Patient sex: M
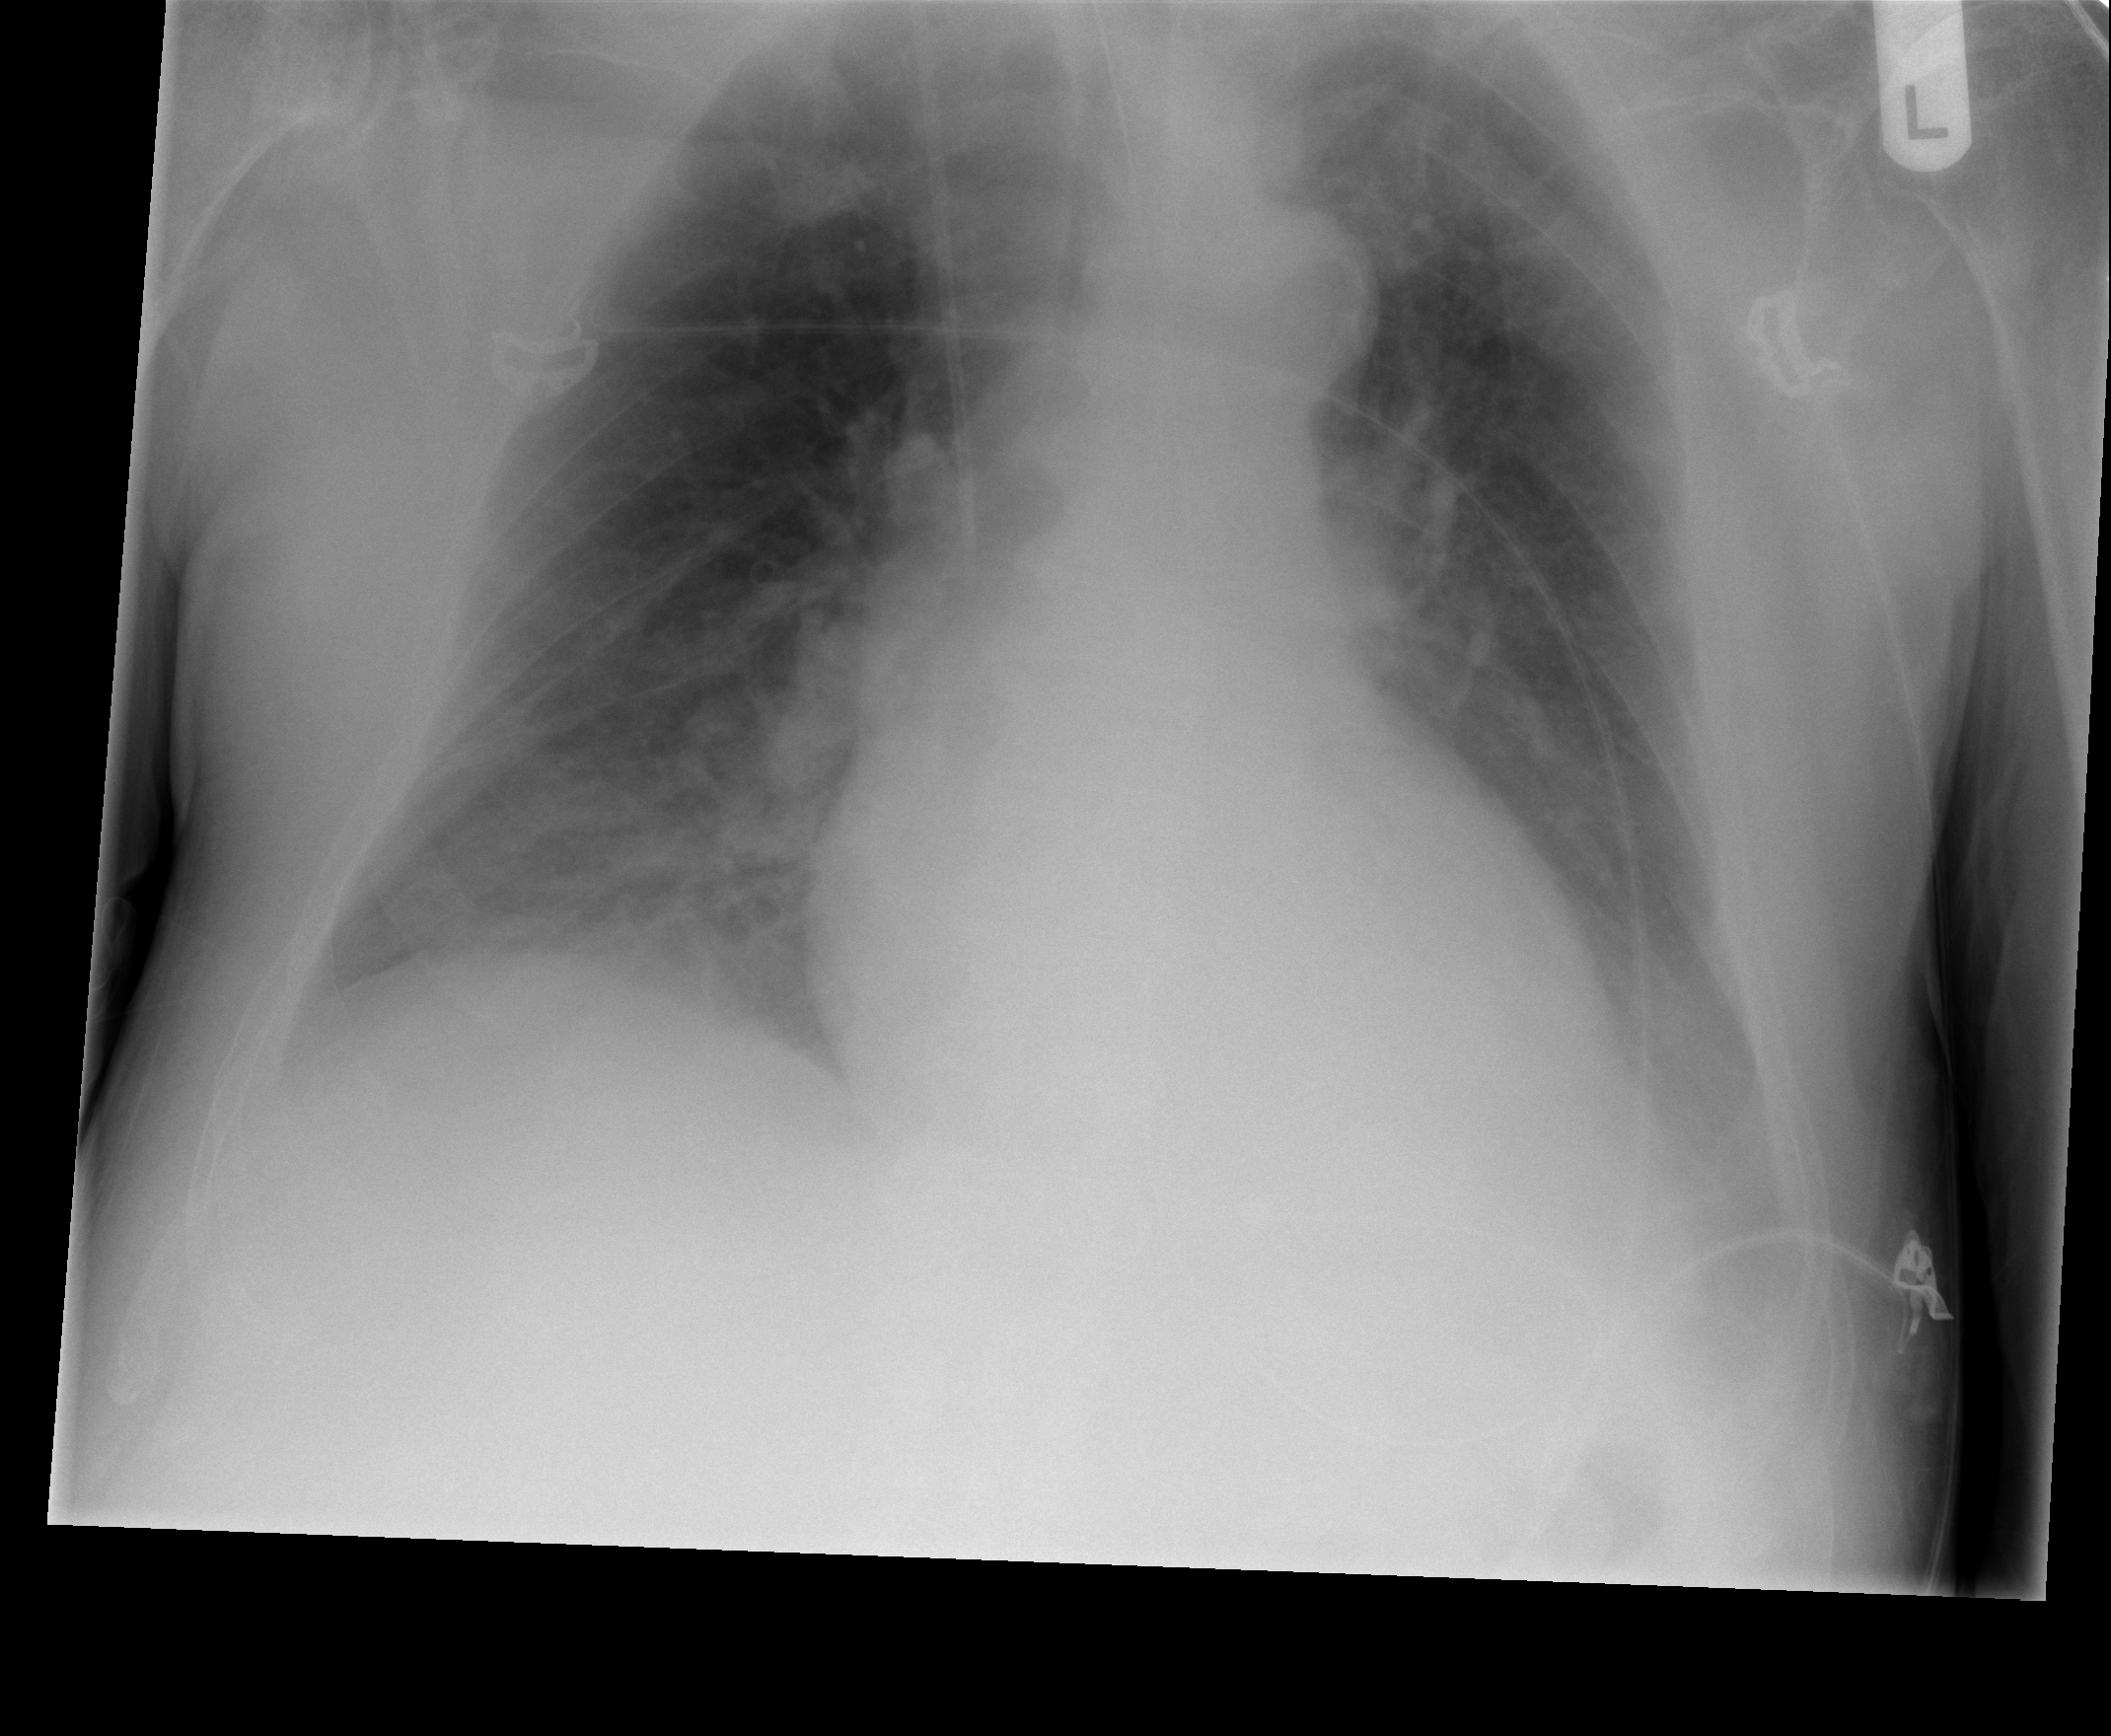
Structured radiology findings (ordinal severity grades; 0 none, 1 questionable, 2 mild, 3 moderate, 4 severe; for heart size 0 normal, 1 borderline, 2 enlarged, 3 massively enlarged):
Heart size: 2
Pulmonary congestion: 2
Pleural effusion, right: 1
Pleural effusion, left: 2
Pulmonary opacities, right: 1
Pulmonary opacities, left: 0
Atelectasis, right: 2
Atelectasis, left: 2